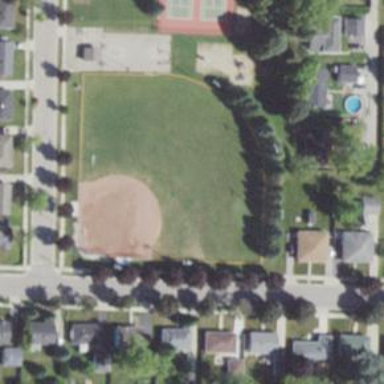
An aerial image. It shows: Baseball pitch for leisure land.